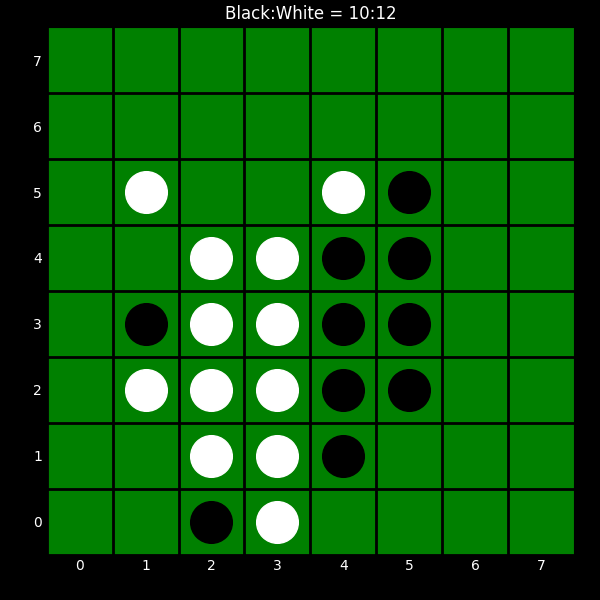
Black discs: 10
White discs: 12